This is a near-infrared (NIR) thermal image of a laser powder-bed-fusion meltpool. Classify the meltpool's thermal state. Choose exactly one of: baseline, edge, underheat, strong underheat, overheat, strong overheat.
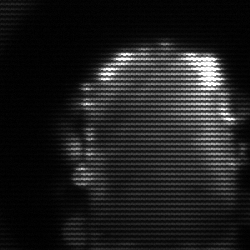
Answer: baseline